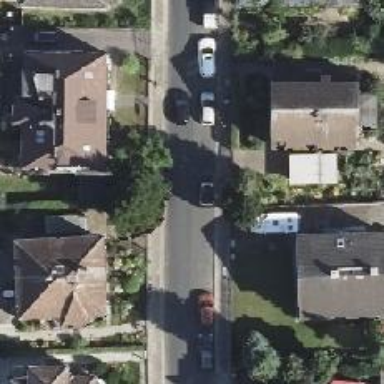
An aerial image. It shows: Residential road with concrete surface.